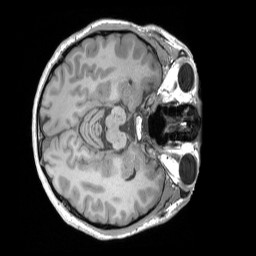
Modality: T1w
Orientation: axial
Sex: male
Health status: ill
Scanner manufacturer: siemens
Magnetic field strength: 3 T
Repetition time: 1.66 s
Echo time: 0.00254 s